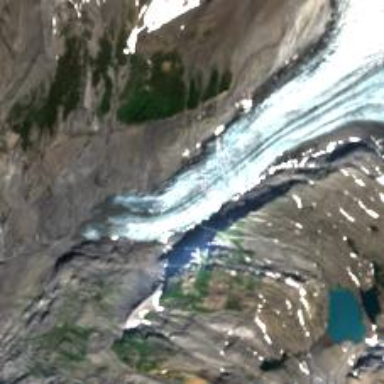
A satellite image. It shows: Stunning view of glacier.